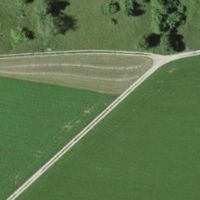
EUNIS habitat code: 52
Species observed at this site:
Tettigonia viridissima
Phaneroptera falcata
Vanessa cardui
Pseudochorthippus parallelus
Chorthippus brunneus
Polyommatus icarus
Gomphocerippus rufus
Maniola jurtina
Chorthippus biguttulus
Roeseliana roeselii